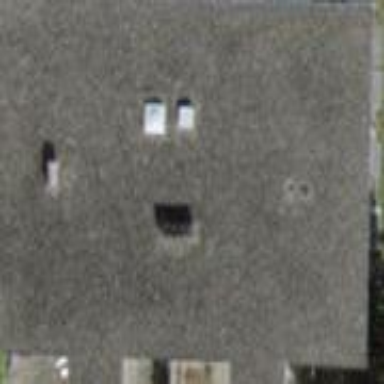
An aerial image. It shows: Building with flat roof.